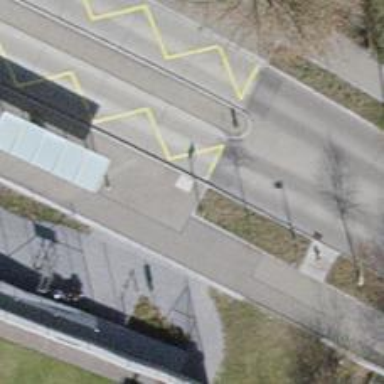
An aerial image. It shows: Platform with shelter for public transport.